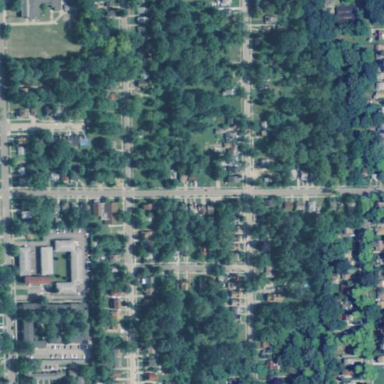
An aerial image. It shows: Residential area composed of single-family homes.